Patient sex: M
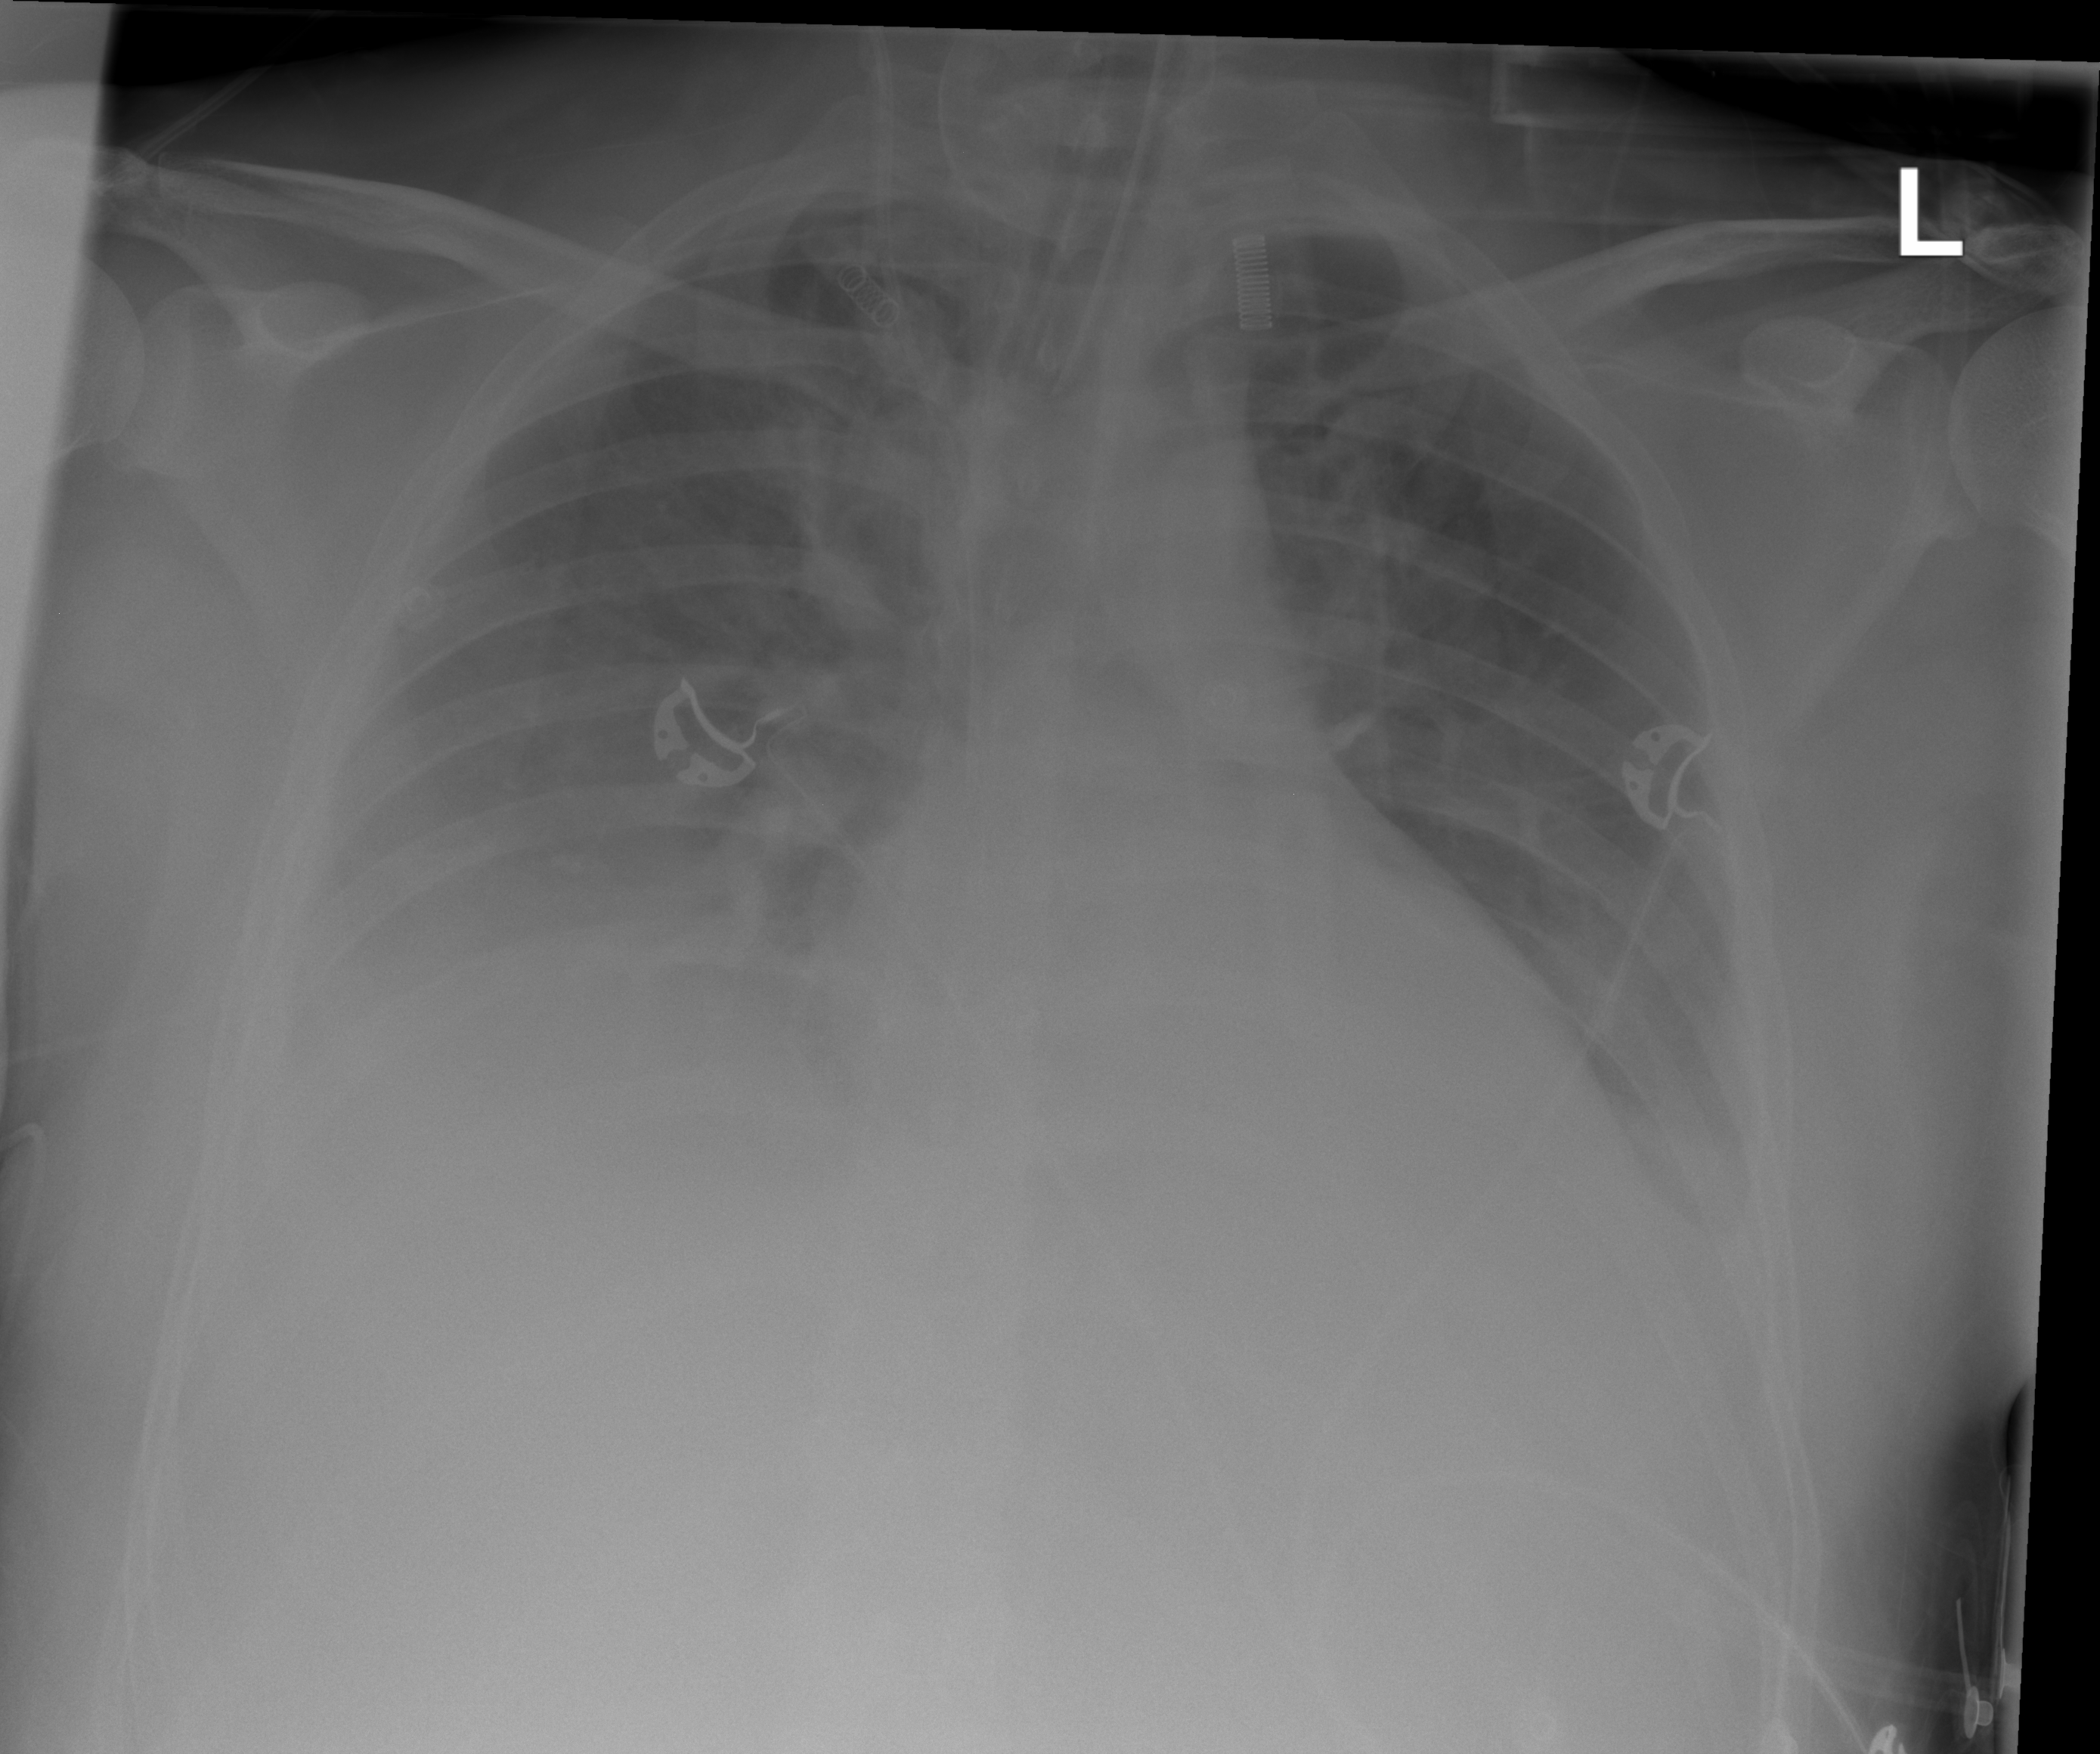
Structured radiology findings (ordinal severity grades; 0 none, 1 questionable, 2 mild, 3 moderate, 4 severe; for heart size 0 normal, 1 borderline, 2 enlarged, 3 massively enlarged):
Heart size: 0
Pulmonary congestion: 2
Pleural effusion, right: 3
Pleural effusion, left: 2
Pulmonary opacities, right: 0
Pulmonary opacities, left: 0
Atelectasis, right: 3
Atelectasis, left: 2